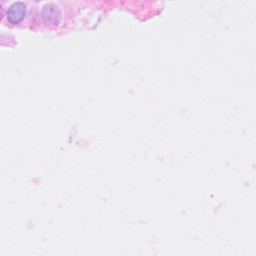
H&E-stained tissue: Breast